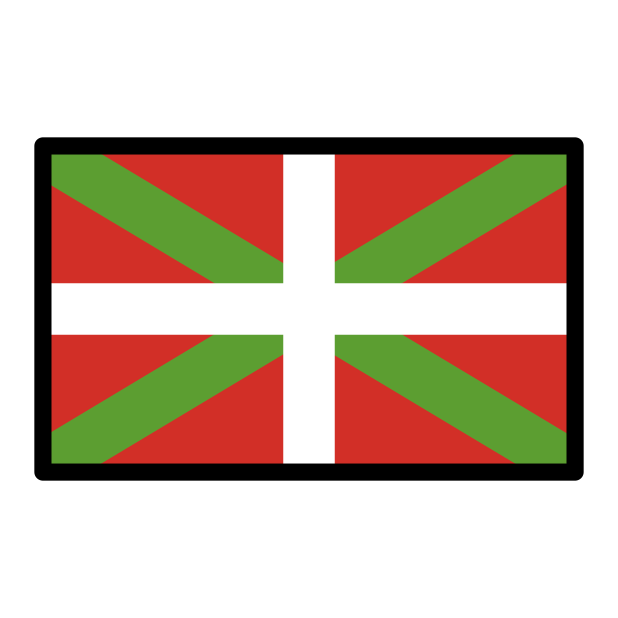
basque flag